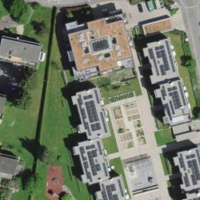
EUNIS habitat code: 54
Species observed at this site:
Geranium sanguineum